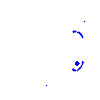
Particle: pion